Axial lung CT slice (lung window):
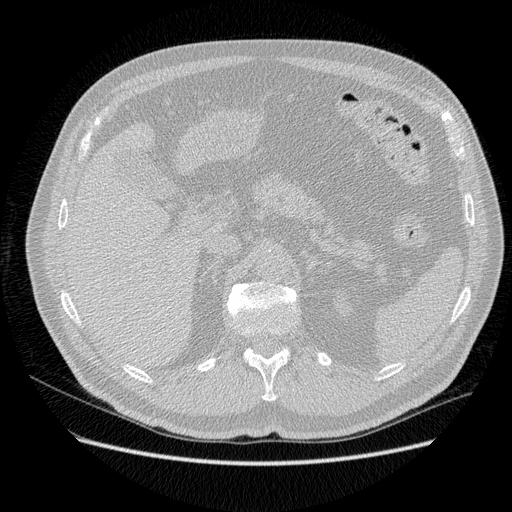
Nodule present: no